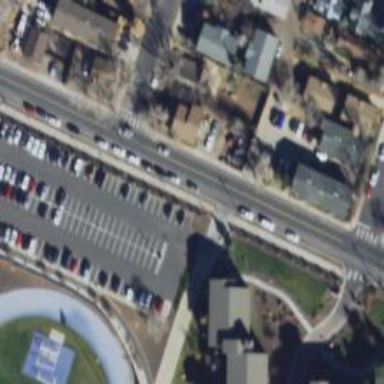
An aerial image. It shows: Alleyway designated as service road.